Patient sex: M
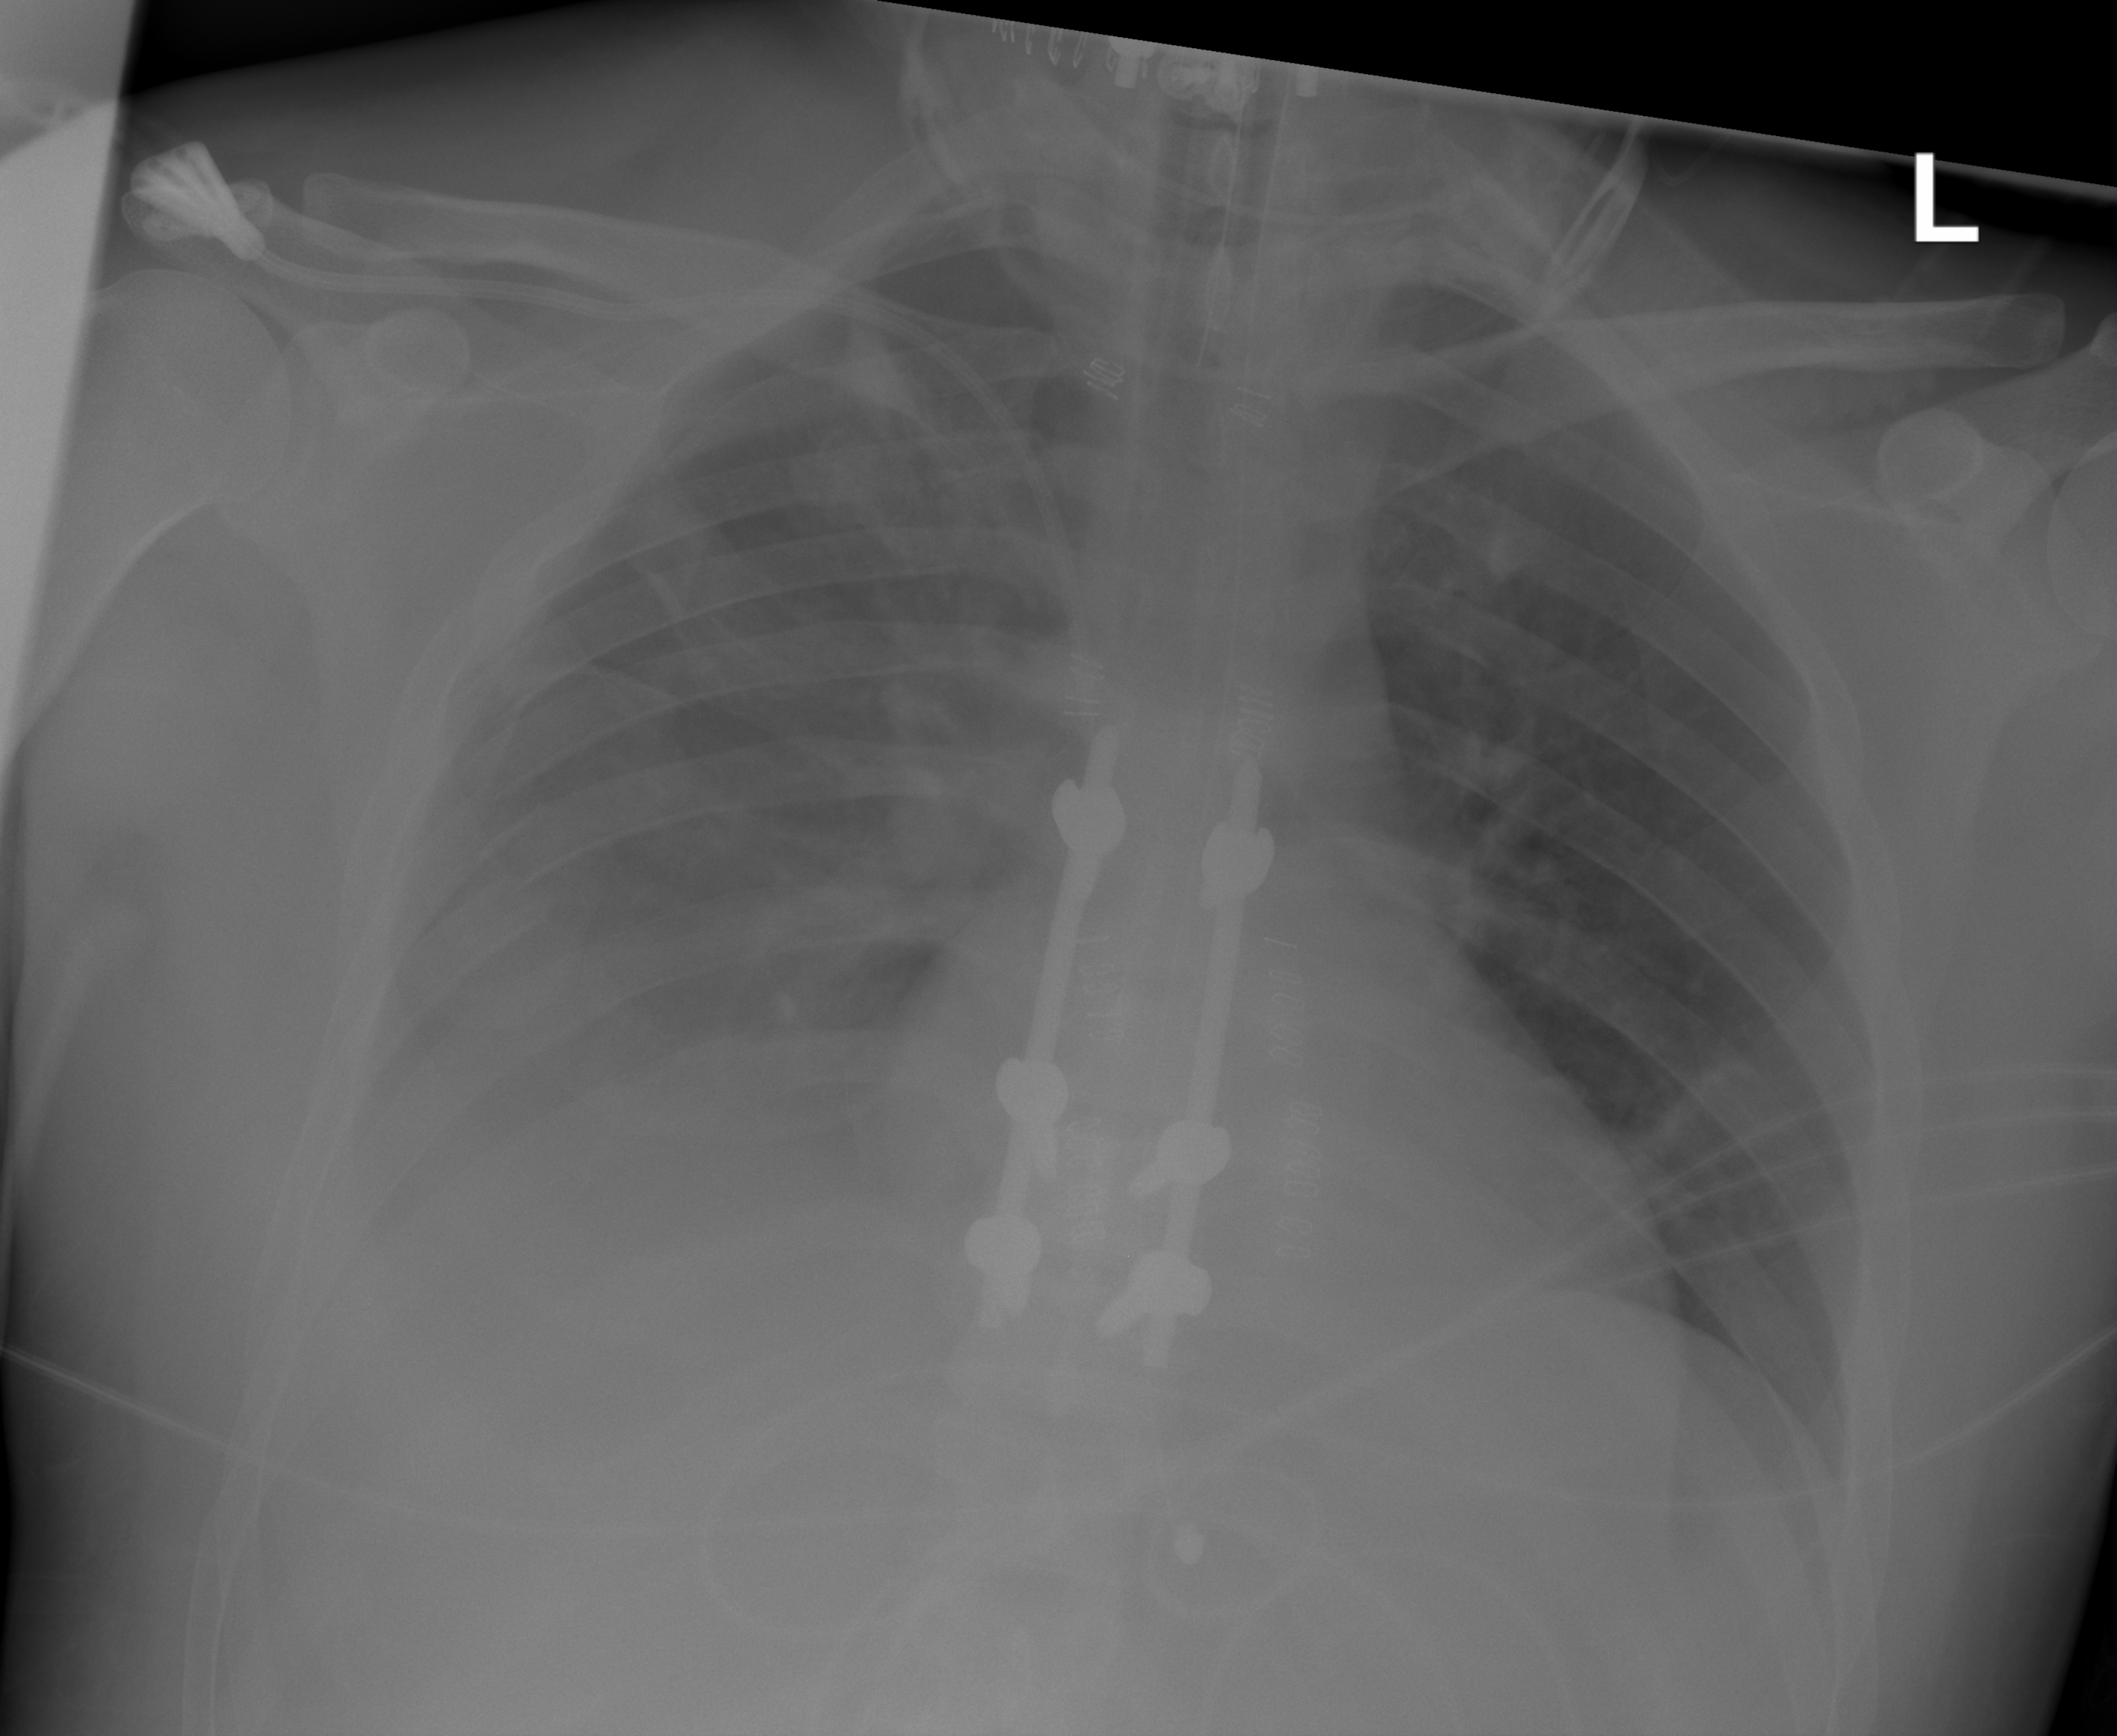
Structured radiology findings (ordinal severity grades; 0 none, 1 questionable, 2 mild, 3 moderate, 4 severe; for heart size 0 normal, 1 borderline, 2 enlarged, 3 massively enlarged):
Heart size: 0
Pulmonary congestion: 0
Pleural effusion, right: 3
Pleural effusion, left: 0
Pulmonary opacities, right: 3
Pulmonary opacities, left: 0
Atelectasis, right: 3
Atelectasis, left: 0